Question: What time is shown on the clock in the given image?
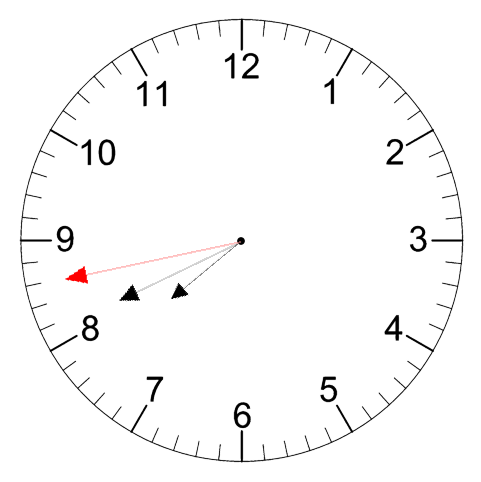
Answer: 07:40:43